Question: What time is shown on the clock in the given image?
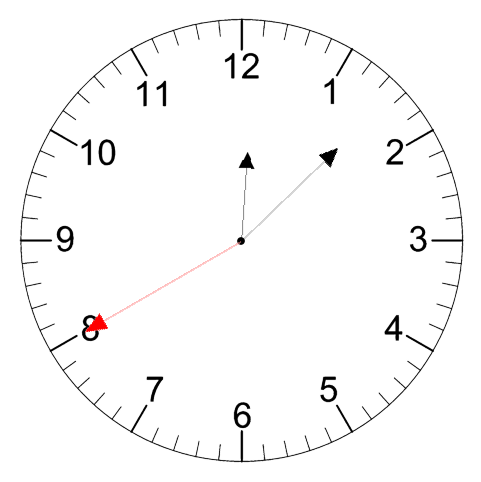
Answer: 12:07:40